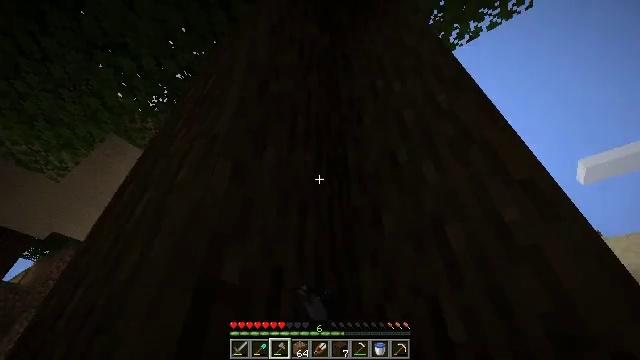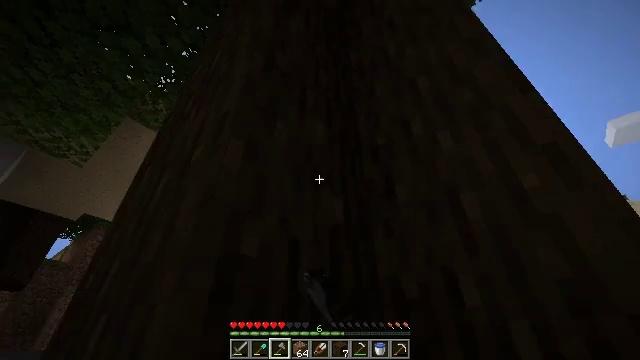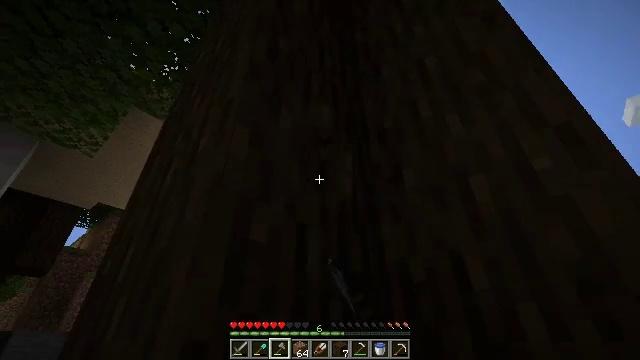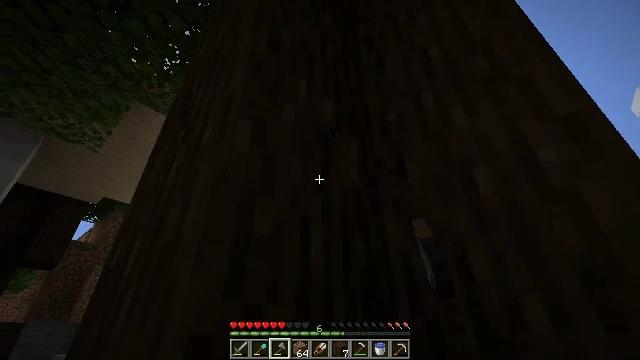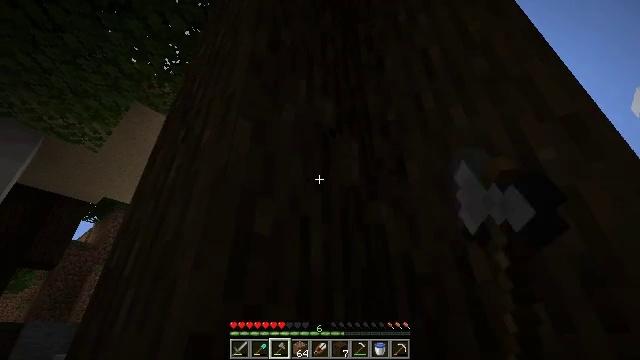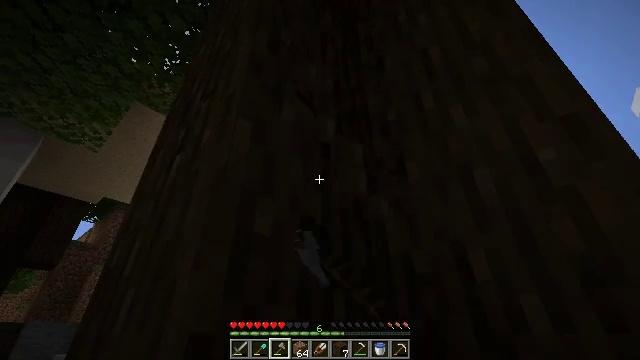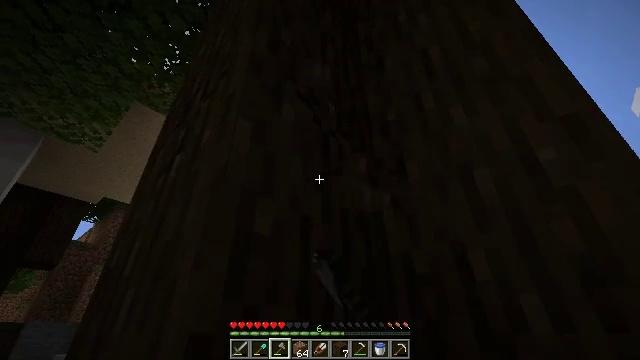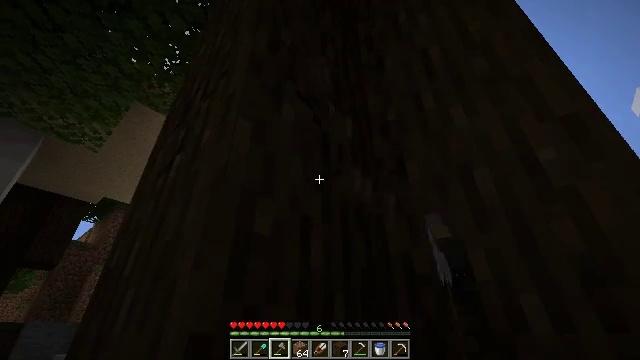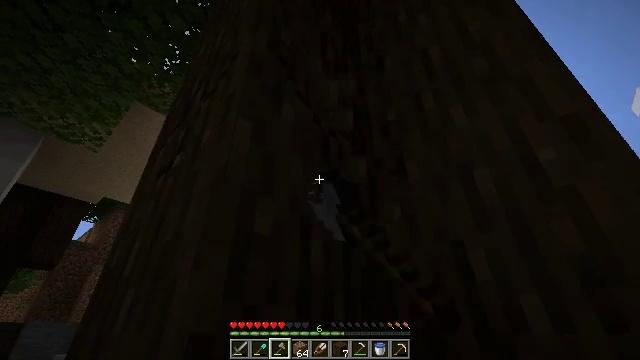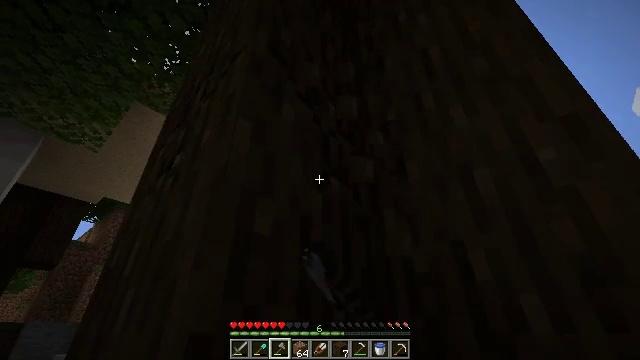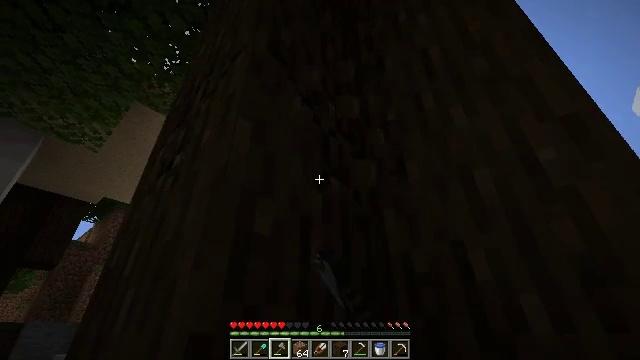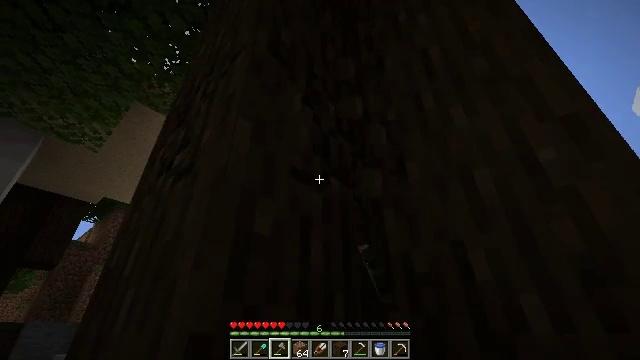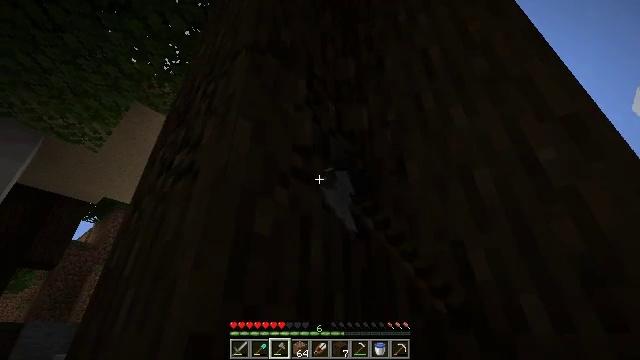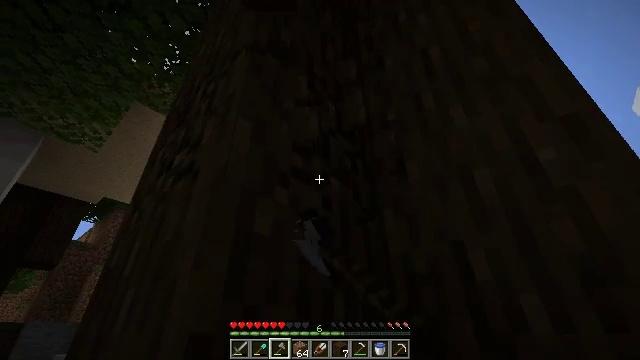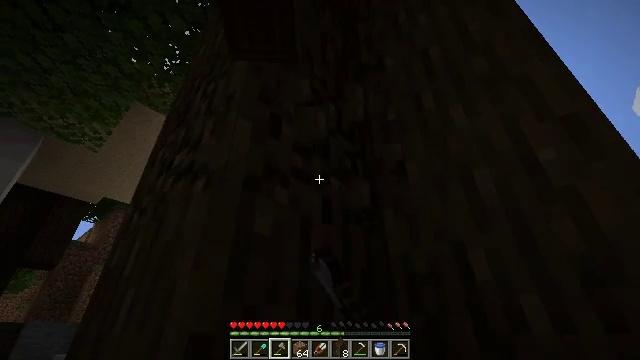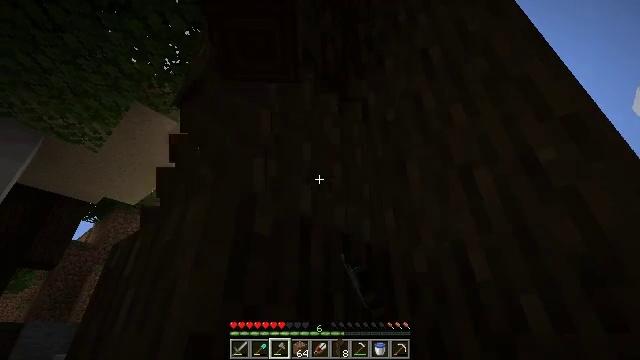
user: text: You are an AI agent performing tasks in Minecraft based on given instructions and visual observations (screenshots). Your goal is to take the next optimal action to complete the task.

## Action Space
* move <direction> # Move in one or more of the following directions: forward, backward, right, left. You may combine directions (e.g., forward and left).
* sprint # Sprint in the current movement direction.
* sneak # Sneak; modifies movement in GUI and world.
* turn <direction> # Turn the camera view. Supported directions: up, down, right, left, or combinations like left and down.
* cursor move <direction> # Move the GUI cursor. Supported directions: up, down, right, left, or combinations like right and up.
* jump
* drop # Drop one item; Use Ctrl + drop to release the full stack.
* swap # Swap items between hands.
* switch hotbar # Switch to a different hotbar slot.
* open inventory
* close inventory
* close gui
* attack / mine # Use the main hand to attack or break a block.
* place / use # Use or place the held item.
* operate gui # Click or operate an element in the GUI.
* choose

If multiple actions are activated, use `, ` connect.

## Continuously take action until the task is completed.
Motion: motion action
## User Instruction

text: Break the dark oak log in the forest.
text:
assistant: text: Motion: turn left and down, attack / mine
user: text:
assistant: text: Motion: turn left and down, attack / mine
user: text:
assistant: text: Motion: turn down, attack / mine
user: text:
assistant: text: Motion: attack / mine
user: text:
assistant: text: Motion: attack / mine
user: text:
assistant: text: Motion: attack / mine
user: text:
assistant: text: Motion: attack / mine
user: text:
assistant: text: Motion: attack / mine
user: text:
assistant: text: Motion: attack / mine
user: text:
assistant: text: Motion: attack / mine
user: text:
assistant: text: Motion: attack / mine
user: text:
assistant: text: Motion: attack / mine
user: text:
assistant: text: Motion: attack / mine
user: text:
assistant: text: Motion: attack / mine
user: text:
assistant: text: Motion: attack / mine
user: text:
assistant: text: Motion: turn right, attack / mine
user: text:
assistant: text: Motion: turn right and up, attack / mine
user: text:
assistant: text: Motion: turn right and up, attack / mine
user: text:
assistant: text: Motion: move forward, turn right and up, attack / mine
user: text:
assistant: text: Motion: move forward, turn right and up, attack / mine
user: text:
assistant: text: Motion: move forward, turn up, attack / mine, jump
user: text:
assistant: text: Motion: move forward, turn up, attack / mine, jump
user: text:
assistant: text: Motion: move forward, turn left and up, jump
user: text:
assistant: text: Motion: move forward, turn left and up, jump
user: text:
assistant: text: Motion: move forward, turn up, jump
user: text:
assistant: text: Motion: move forward
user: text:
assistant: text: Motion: attack / mine
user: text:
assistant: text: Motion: attack / mine
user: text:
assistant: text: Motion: turn right, attack / mine
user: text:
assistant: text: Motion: turn right and up, attack / mine